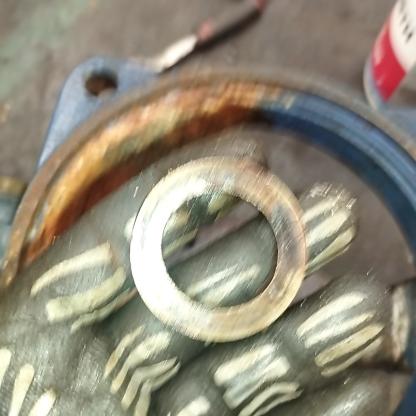
Klasa: inne